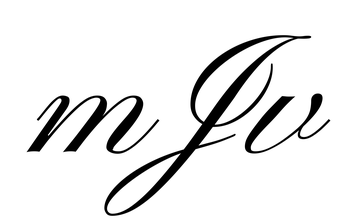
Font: PinyonScript-Regular